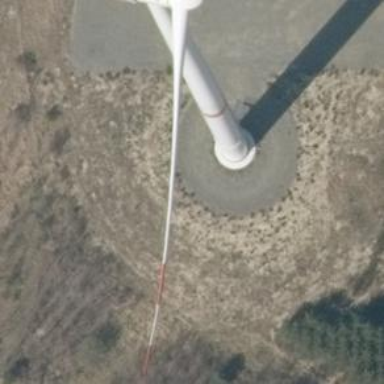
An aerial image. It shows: Wind generator powered by wind turbines of horizontal axis type. It is manufactured by Vestas.